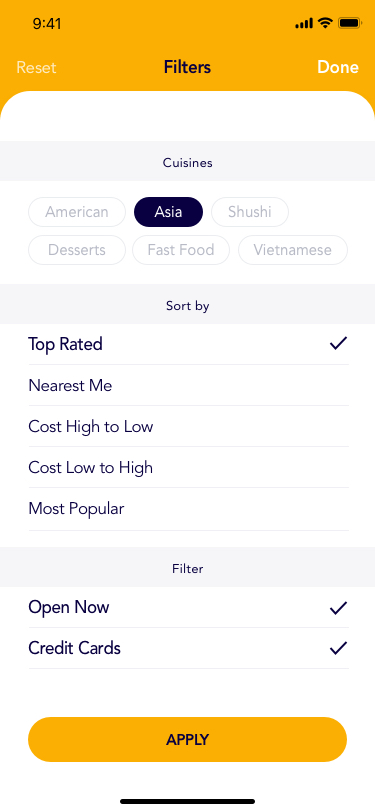
Text in this UI design:
Reset
Filters
Done
Top Rated
Nearest Me
Cost High to Low
Cost Low to High
Most Popular

Open Now
Credit Cards

American
Desserts
Fast Food
Shushi
Asia
Vietnamese
Cuisines
Sort by
Filter